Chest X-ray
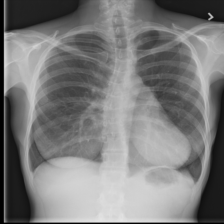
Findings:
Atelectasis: negative
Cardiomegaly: negative
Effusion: negative
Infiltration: negative
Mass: negative
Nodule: negative
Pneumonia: negative
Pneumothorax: negative
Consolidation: negative
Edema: negative
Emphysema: negative
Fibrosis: negative
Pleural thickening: negative
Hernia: negative